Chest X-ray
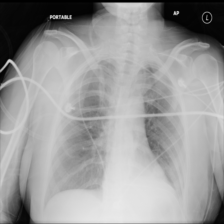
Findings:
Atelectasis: positive
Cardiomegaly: negative
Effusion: negative
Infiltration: negative
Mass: negative
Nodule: positive
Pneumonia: negative
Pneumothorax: negative
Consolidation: negative
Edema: negative
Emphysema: negative
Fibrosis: negative
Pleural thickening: negative
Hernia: negative